Question: I'm using the WPF ribbon control with some success; I'm trying now to use the Ribbon Gallery, making use of the Categories in a data-bound scenario. Here's some example data: -
'''
var data = new[]
{
new { Category = "Sport", Hobby = "Football" },
new { Category = "Sport", Hobby = "Table Tennis" },
new { Category = "Music", Hobby = "Guitar" },
new { Category = "Music", Hobby = "Piano" },
new { Category = "PC", Hobby = "StarCraft 2" },
};
'''
I'm grouping up the data and want to display the items in a gallery, grouped by Category: -
'''
IEnumerable CategorisedHobbies;
CategorisedHobbies = data.GroupBy(d => d.Category).ToArray();
'''
All fairly standard. My XAML looks as follows: -
'''
<ribbon:RibbonGallery ItemsSource="{Binding CategorisedHobbies}">
<ribbon:RibbonGallery.ItemTemplate>
<DataTemplate>
<ribbon:RibbonGalleryCategory Header="{Binding Key}" ItemsSource="{Binding}" MaxColumnCount="1">
<ribbon:RibbonGalleryCategory.ItemTemplate>
<DataTemplate>
<ribbon:RibbonGalleryItem Content="{Binding Hobby}"/>
</DataTemplate>
</ribbon:RibbonGalleryCategory.ItemTemplate>
</ribbon:RibbonGalleryCategory>
</DataTemplate>
</ribbon:RibbonGallery.ItemTemplate>
</ribbon:RibbonGallery>
'''
However, when the app runs, whilst I correctly get the categories showing in the ribbon gallery, each item is just a blank square. I know that the collections are getting bound because I can see that the category size is bigger for e.g. Sport than PC.

If I hard-code the XAML as follows it of course all works: -
Any ideas what I'm doing wrong here? Thanks!
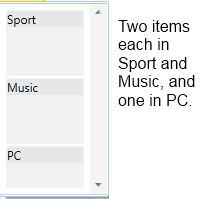
Answer: OK, I have gotten this working now "properly". What I had to do was rather than set the DataTemplate was to apply a style for the ItemsContainerStyle on the RibbonGallery.
This style simply needs to be of type RibbonGalleryCategory, and to have a property setter for the ItemsSource. In my case, it was simply {Binding}, plus I had to set the DisplayMemberPath.
I still don't have a full understanding of the hierarchy of the RibbonGallery in terms of how it styles things - but at least this approach works.
UPDATE:
Here's the appropriate XAML for the code example I originally supplied:
'''
<r:RibbonWindow.Resources>
<Style TargetType="r:RibbonGalleryCategory" x:Key="HobbyCategoryStyle">
<Setter Property="Header" Value="{Binding Key}"/>
<Setter Property="ItemsSource" Value="{Binding}"/>
<Setter Property="DisplayMemberPath" Value="Hobby"/>
</Style>
</r:RibbonWindow.Resources>
<r:RibbonMenuButton Label="Example menu button">
<r:RibbonGallery ItemsSource="{Binding CategorisedHobbies}" ItemContainerStyle="{StaticResource ResourceKey=HobbyCategoryStyle}"/>
</r:RibbonMenuButton>
'''